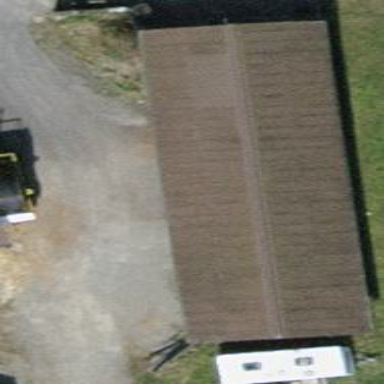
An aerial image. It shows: Shed.